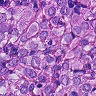
Metastatic tissue present: yes